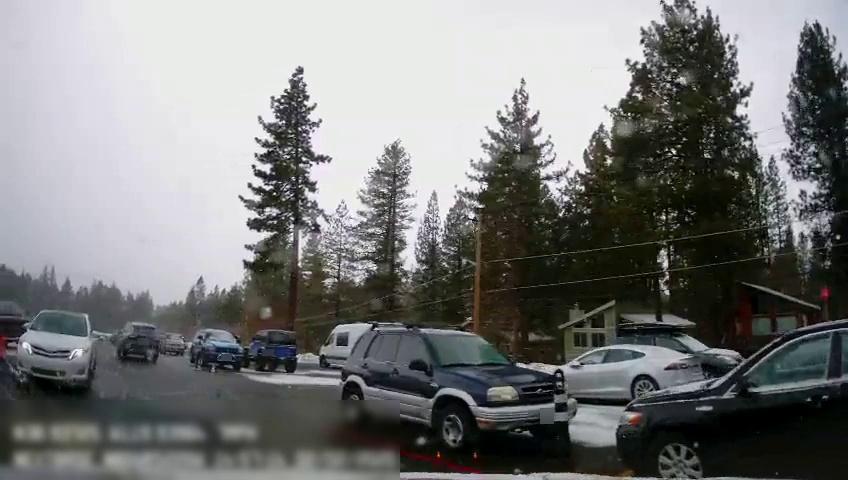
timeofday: Day
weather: Snowy
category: Vehicles | Car
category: Vehicles | SUV
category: Vehicles | Car
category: Vehicles | SUV
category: Vehicles | SUV
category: Vehicles | Van
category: Vehicles | SUV
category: Vehicles | SUV
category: Vehicles | Truck
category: Vehicles | Car
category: Drivable Space